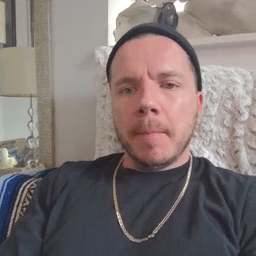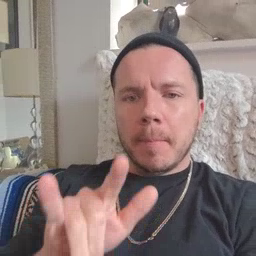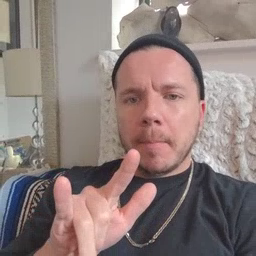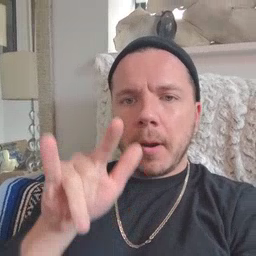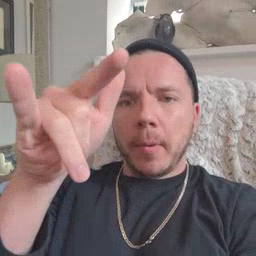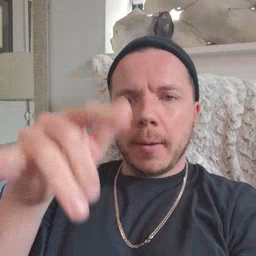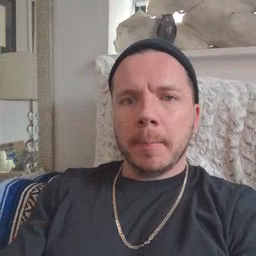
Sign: airplane